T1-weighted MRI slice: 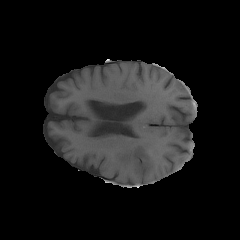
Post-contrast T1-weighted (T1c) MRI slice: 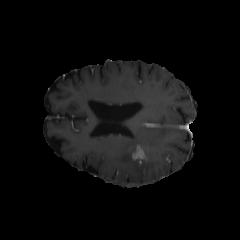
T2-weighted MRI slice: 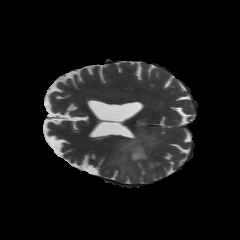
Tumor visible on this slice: yes